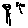
Label: flower